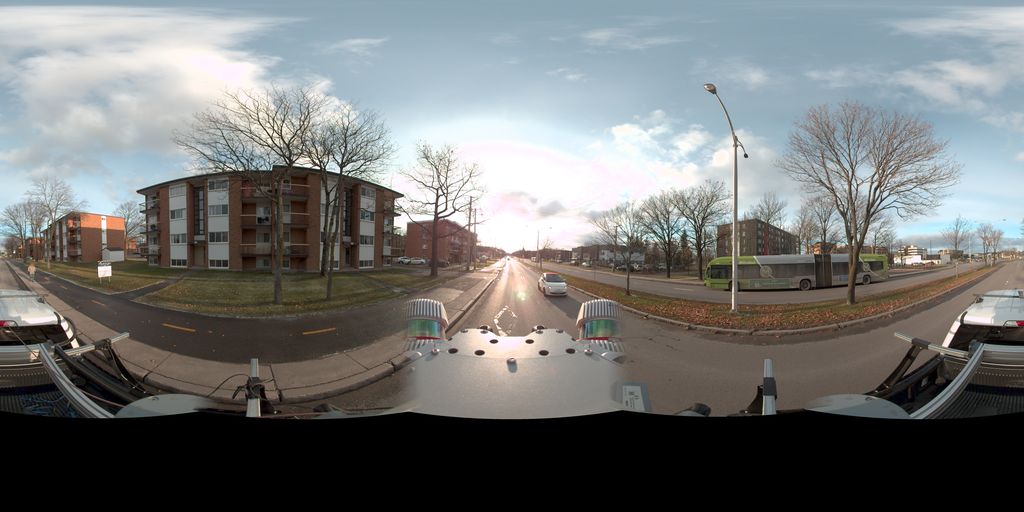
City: quebec_city